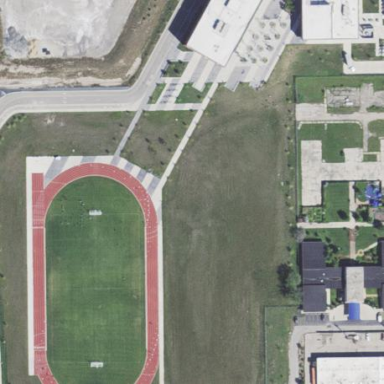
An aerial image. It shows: School.